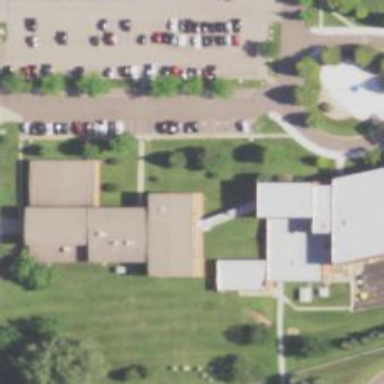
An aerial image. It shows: Public building.